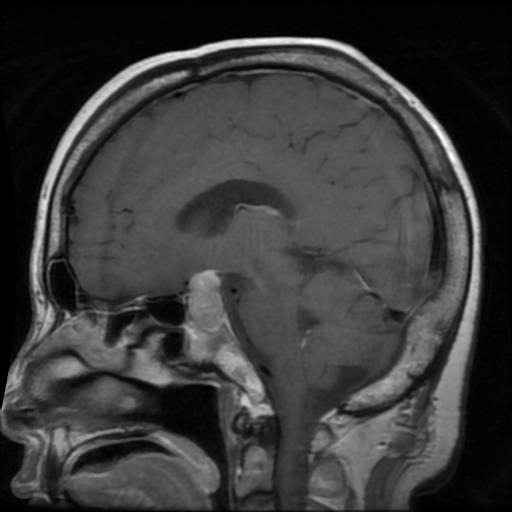
Label: pituitary